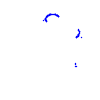
Particle: proton